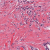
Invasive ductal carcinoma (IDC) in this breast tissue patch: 1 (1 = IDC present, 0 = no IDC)